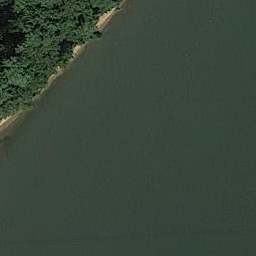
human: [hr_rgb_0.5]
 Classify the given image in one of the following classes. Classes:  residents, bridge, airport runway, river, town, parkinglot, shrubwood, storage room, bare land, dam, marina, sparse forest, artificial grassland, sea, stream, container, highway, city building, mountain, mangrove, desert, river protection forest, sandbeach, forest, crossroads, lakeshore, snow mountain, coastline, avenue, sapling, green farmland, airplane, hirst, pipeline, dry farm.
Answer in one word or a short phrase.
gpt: river protection forest